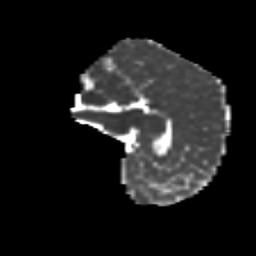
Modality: MD
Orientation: sagittal
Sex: male
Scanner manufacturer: siemens
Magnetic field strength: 3 T
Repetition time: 5 s
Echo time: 0.071 s